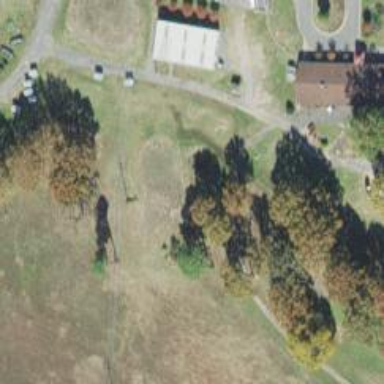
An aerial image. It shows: Disc golf tee area.